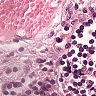
Metastatic tissue present: no